Field crop: maize
Growth stage: 2
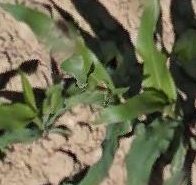
Species: maize